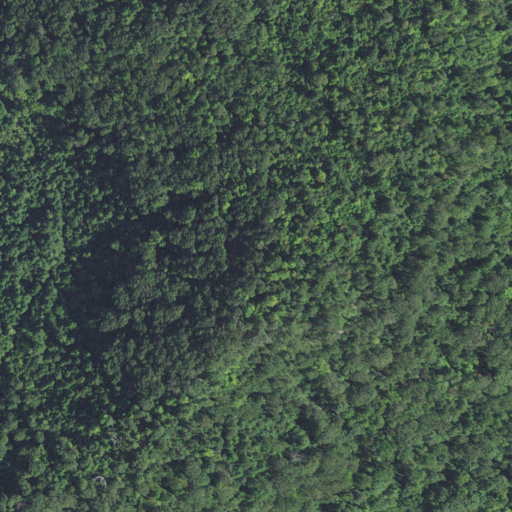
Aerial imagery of mountain in North Carolina named Rockhouse Mountain containing deciduous forest and mixed forest